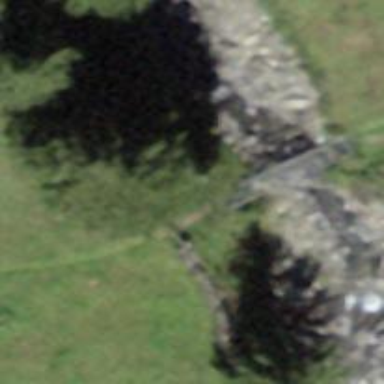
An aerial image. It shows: Path on bridge.